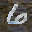
Label: 6